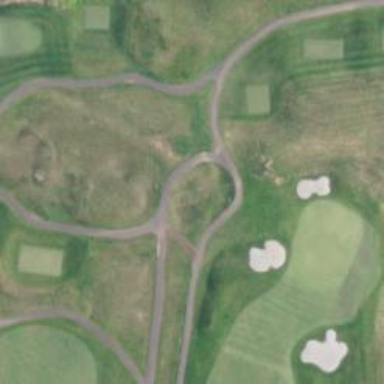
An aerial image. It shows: Footway that serves as golf path.